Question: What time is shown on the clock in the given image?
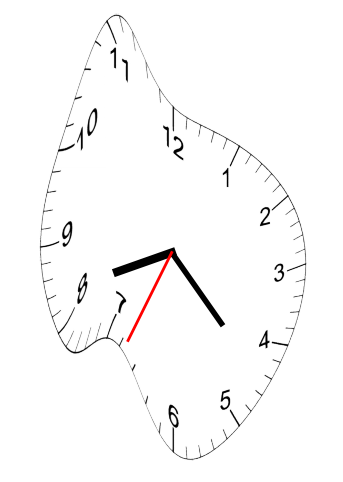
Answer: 08:22:34